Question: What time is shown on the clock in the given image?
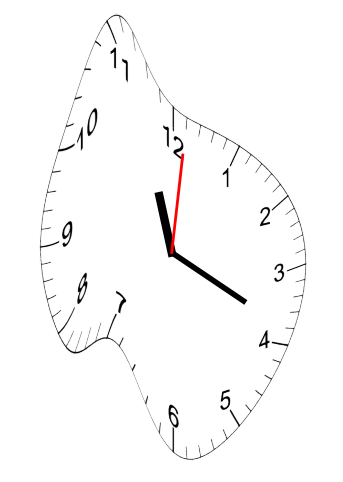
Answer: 11:19:01